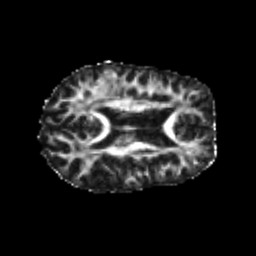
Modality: FA
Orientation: axial
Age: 21
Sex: female
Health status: healthy
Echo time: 0.074 s